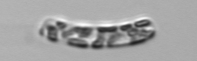
Label: Guinardia_striata